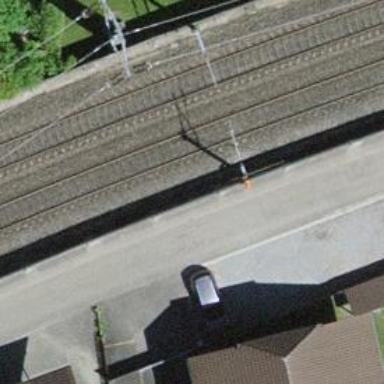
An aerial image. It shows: Aerial marker colored orange.